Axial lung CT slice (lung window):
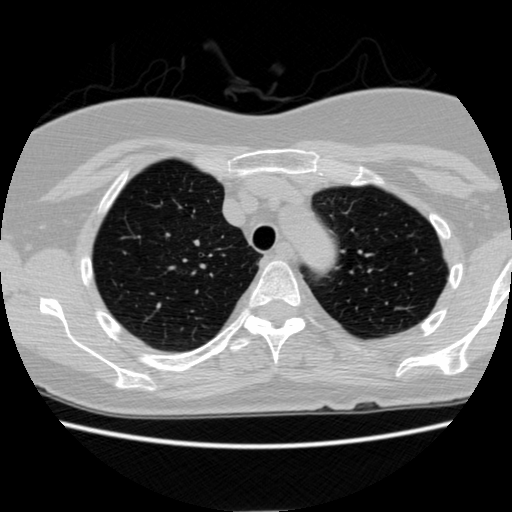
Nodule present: no